Question: When I execute a Store Procedure from PHP
'''
$days = 30;
$stmt = mssql_init('[dbo].[DEVDB_sp_GET_Overpayment_By_Provider]');
mssql_bind($stmt, '@Days', $days, SQLINT4);
$result = mssql_execute($stmt);
mssql_free_statement($stmt);
$array = array();
while ($row = mssql_fetch_array($result, MSSQL_NUM)) {
$array[] = $row;
}
'''
I get 'error:1038, Severity 15, State: 4' in the SQL Profiler
> An object or column name is missing or empty. For SELECT INTO statements,
verify each column has a name. For other statements, look for empty alias
names. Aliases defined as "" or [] are not allowed. Change the alias to a
valid name. (severity 15)
If I run this Sp from SQL, just run without any problem
This the [dbo].[DEVDB_sp_GET_Overpayment_By_Provider] Code
'''
@FromDate DATE = NULL,
@ToDate DATE = NULL,
@Days INT = 0
AS
BEGIN
SET NOCOUNT ON;
--Start : Calculate the from date and to date based on the specified days
IF(@Days > 0 AND @FromDate IS NULL AND @ToDate IS NULL)
BEGIN
SET @FromDate = CONVERT(DATE,DATEADD(DAY,-@Days,GETDATE()))
SET @ToDate = CONVERT(DATE,GETDATE())
END
--End
--Start : Select top 5 providers with highest overpayment
SELECT
RES.ProvID,RES.ProvName,R_L.LOB,SUM(PPI.PIyAmt) AS [OverPAmt]
FROM
DBO.DEVDB_CH PCH
INNER JOIN DBO.DEVDB_PIy PPI ON PCH.ClientCHID = PPI.ClientCHID
INNER JOIN (SELECT TOP 5
P_CH.ProvID,
P_PROV.ProvName
FROM
DBO.DEVDB_Prov P_PROV WITH(NOLOCK)
INNER JOIN DBO.DEVDB_CH P_CH WITH(NOLOCK) ON P_PROV.ProvID = P_CH.ProvID
INNER JOIN DBO.DEVDB_PIy P_PI WITH(NOLOCK) ON P_CH.ClientCHID = P_PI.ClientCHID
WHERE
(P_PI.DatePROVNotified1st BETWEEN @FromDate AND @ToDate) AND
P_PI.PIyAmt > 0
GROUP BY
P_CH.ProvID,P_PROV.ProvName
ORDER BY
SUM(P_PI.PIyAmt) DESC) AS [RES] ON PCH.ProvID = RES.ProvID
INNER JOIN DBO.REF_LOB_tbl R_L ON PCH.LOBID = R_L.LOBID
WHERE
(PPI.DatePROVNotified1st BETWEEN @FromDate AND @ToDate) AND
PPI.PIyAmt > 0
GROUP BY
R_L.LOB,RES.ProvID,RES.ProvName
ORDER BY
RES.ProvID
--End
END
'''
The result Set is

How can I debug this kind of error.
I note each time I got this kind of error is when exist NULL Values
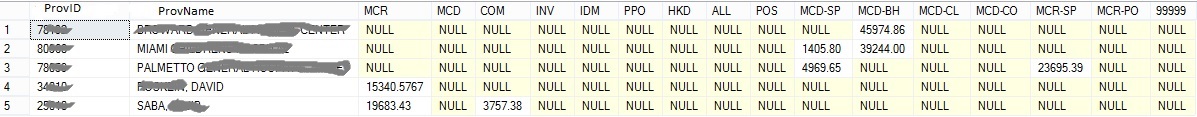
Answer: The problem was solved binding the other two SQL parameter and specifying 'is_null' parameter in
<URL>
'''
$days= 30;
$FromDate = NULL;
$ToDate = NULL;
mssql_bind($stmt, '@Days', $days, SQLINT4,FALSE,FALSE);
mssql_bind($stmt, '@FromDate ', $FromDate , SQLVARCHAR,FALSE,TRUE);
mssql_bind($stmt, '@ToDate', $ToDate, SQLVARCHAR,FALSE,TRUE);
'''
I don't know why I have to bind the other two parameters if in the SQL I have
'IF(@Days > 0 AND @FromDate IS NULL AND @ToDate IS NULL)'
But it works, would be nice someone with the knowledge explain in more details this topic.
Special Thanks to @AndriyM and @ypercube for guide trough the process.